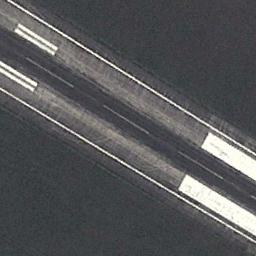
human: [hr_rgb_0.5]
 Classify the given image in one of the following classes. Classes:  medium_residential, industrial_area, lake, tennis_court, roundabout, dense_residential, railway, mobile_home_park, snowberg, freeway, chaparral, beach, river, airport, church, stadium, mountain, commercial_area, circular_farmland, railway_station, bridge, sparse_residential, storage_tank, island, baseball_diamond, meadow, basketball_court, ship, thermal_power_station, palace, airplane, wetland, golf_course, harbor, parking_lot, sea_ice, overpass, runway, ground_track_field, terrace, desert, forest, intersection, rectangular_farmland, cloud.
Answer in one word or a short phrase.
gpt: runway